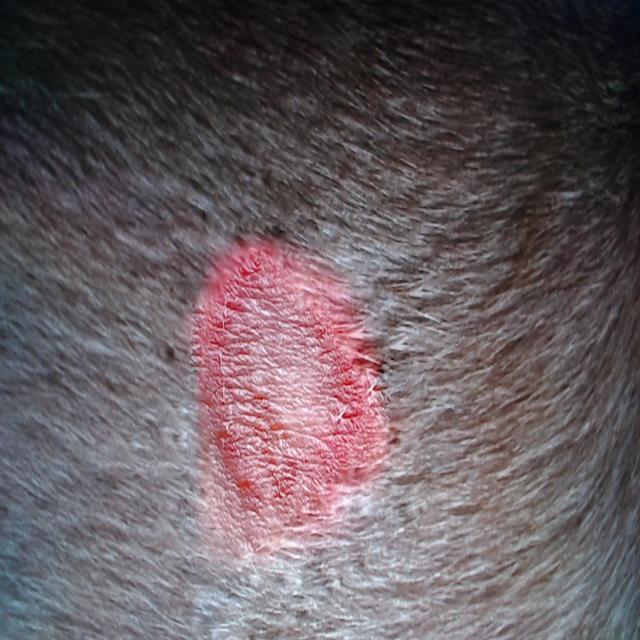
Canine ringworm (Dermatophytosis) — fungal infection caused by Microsporum or Trichophyton. Presents with circular alopecia, scaling, crusting, and broken hairs.